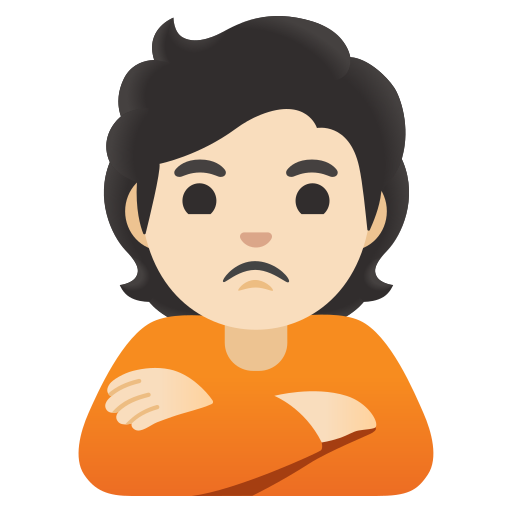
Emoji: 🙎🏻